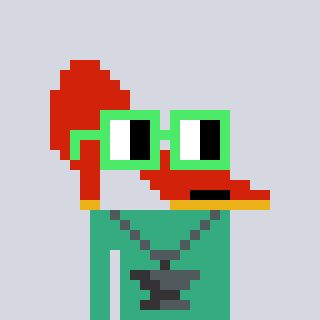
a pixel art character with square light green glasses, a highheel-shaped head and a teal-colored body on a cool background